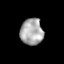
Tissue: lung
Cell type: Epithelial cells
Senescence score: 0.2087
Nuclear area (px): 592
Mean DAPI intensity: 169.231